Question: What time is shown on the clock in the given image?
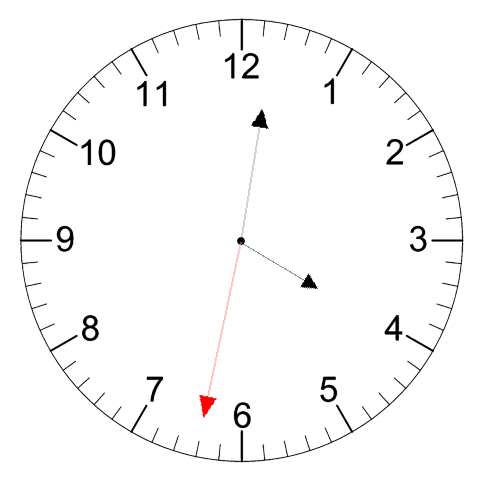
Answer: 04:01:32